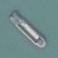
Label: civil